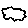
Label: cloud